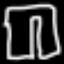
Label: pants